Question: I've got an <URL> of lines and points, representing peoples' journey to work and where they feel at risk from road accidents.
Now, the data have attributes such as Place (Home, Work, Danger) and the severity of accidents they fear in different places. So the wider question is how to visualise this on a web map. For that I've <URL> for fast, complex and intuitive styling, like the code below used to create the image below:
So I tried it out in tile mill and <URL>, after converting the things to raster tiles via TileMill.

But this is a silly way to do things: it cannot overlay a base layer and would be much more efficient to just serve the vector data and style them in the client side, perhaps using something like <URL> Is this possible?
p.s. here's how I styled the above map
'''
#tlines {
line-width:1;
line-color: #0b0;
}
#tpoints.points{
marker-width: 6;
}
#tpoints.points[Place='Danger'] {
marker-fill:#db0d0d;
}
#tpoints.points[Place='Home'] {
marker-fill:#db0;
}
#tpoints.points[Severity='1']{
marker-width: 4;}
#tpoints.points[Severity='2']{
marker-width: 6;}
#tpoints.points[Severity='3']{
marker-width: 10;}
'''
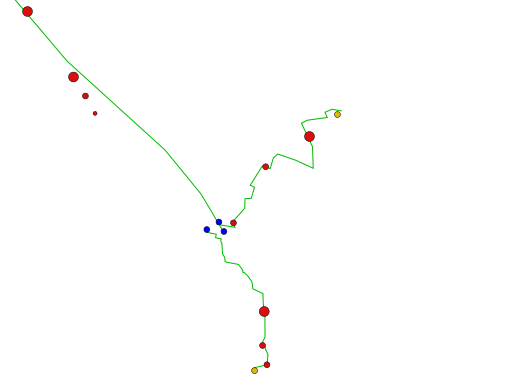
Answer: > I cannot work out how to use the lovely CartoCSS language in the client side to style GeoJSON files. (How) Is this possible?
It is not possible to use CartoCSS for styling features browser side.
To learn how to style GeoJSON in Mapbox.js/Leaflet.js take a look at the docs here:
- <URL>